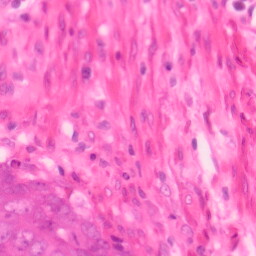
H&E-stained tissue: Colon